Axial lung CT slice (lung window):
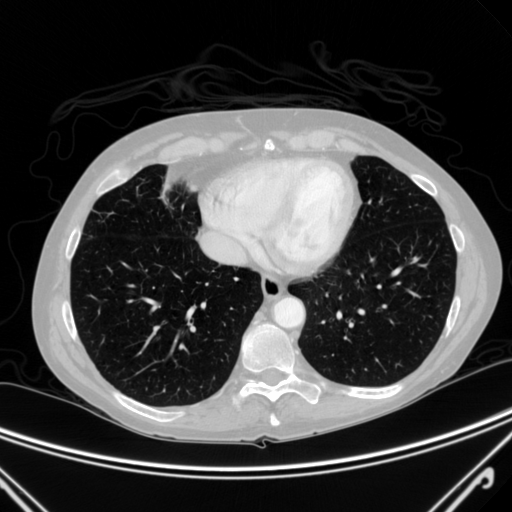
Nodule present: no